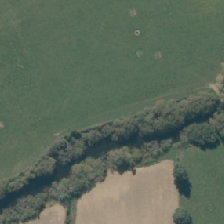
Land cover: shortrotation_cropland